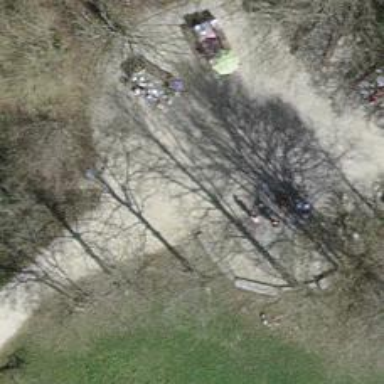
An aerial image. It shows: Picnic site popular for tourists.